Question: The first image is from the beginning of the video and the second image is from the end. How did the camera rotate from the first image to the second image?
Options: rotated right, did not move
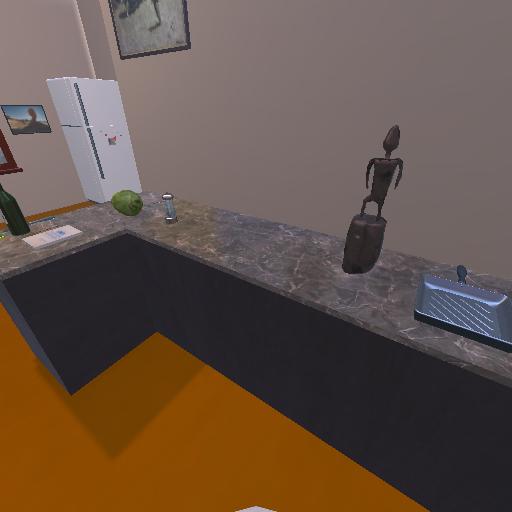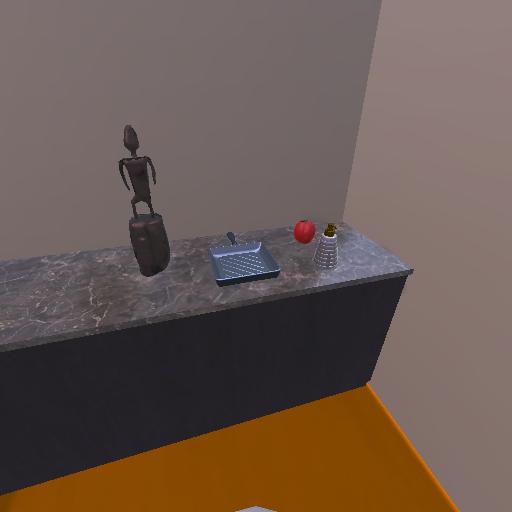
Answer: rotated right